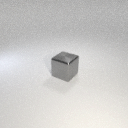
large gray metal cube